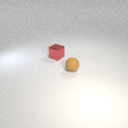
small brown rubber sphere in front of small red metal cube